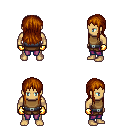
a pixel art fantasy rpg character, male body template, human, tanned skin, leather chest armor, magenta pants, brunette unkempt hairstyle, gold gloves, four views (front, back, left, right), 2x2 character sprite sheet, small pixel art, hard edges, no anti-aliasing